Question: The X in a circle. It's from a Learning Theory paper.
I've seen that to mean XOR but I don't see how that could be right in this case.

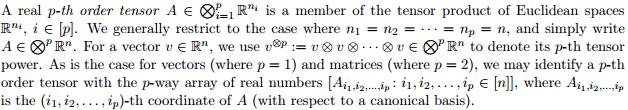
Answer: Tensor product. See the wiki page for more info:
<URL>